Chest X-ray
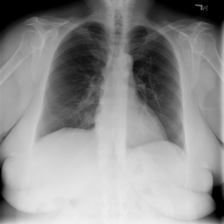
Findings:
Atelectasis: negative
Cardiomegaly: negative
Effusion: negative
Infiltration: negative
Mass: negative
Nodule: positive
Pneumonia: negative
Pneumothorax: negative
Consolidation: negative
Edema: negative
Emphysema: negative
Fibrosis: negative
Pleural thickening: negative
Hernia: negative